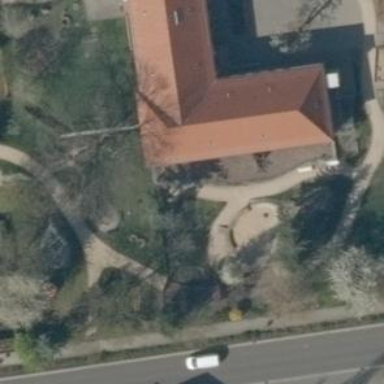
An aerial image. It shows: Kindergarten.